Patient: sex M, age 66
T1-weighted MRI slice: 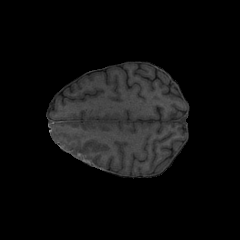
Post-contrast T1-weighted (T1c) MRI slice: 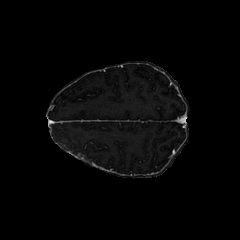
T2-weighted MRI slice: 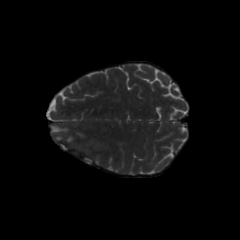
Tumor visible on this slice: yes
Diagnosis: Glioblastoma, IDH-wildtype
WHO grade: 4